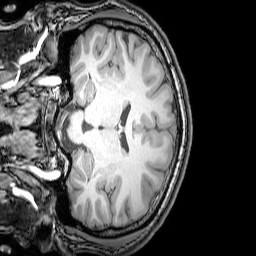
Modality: T1w
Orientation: coronal
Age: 24
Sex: male
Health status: healthy
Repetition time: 0.081 s
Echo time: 0.037 s